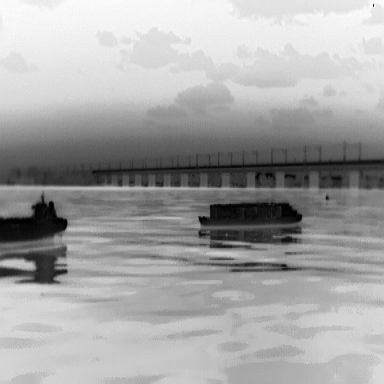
There are two objects shown in the infrared image, including a liner, and a fishing_boat.